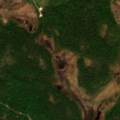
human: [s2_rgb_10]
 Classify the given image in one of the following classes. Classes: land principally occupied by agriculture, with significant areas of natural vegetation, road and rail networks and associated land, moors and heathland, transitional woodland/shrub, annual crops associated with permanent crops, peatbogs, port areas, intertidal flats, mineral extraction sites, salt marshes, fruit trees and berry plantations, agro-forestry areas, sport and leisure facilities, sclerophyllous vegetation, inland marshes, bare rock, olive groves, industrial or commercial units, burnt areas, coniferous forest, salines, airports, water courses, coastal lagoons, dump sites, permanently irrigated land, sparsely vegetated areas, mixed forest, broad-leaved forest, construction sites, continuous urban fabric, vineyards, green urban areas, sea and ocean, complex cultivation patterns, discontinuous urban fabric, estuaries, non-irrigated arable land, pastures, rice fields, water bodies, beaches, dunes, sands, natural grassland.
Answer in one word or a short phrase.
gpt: coniferous forest, mixed forest, transitional woodland/shrub, peatbogs